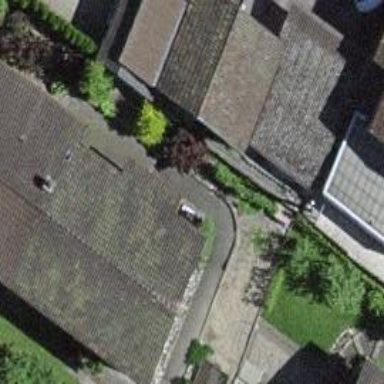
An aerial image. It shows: Garage.